Field crop: tomato
Growth stage: 1
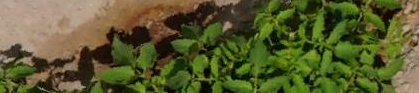
Species: tomato